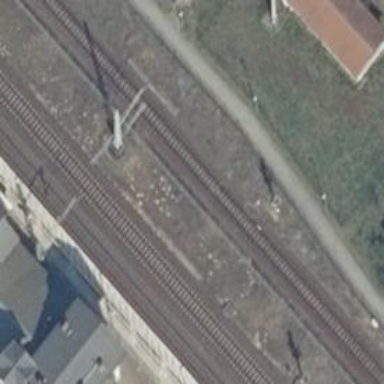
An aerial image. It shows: Railway station that also serves as public transport station.